Question: I am more accustomed to C# than Python. As just something to do in my spare time I decided to make a simple hangman console application in Python. Player 1 inputs a word, player 2 then has 5 attempts to guess it. Say the word is "hello" once they make a guess, lets say "d" it would print _ _ _ _ _ . If their guess was "e" it would print _ e _ _ _ .
For some reason no matter whether I guess a correct or incorrect letter it just displays one _

'''
word = input("Player 1, please enter a word: ")
lives = 5
print("Player 2, you have {} lives left.".format(lives))
print("The Word: ", "_ " * len(word))
wordSuccessfullyGuessed = False
while lives > 0 or wordGuessed:
guess = input("Player 2, guess a letter: ")
wordFormatted = ""
for char in word:
if char in guess:
wordFormatted = char + " "
else:
wordFormatted = "_ "
print(wordFormatted)
'''
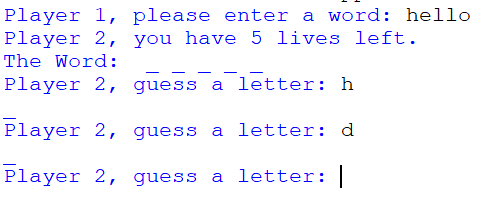
Answer: '''
word = input("Player 1, please enter a word: ").lstrip().rstrip().lower()
wordBlank = ['_ ' for char in word]
lives = 5
wordLen = len(word)
wordSuccessfullyGuessed = False
wordFormatted = ""
wordGuessed = False
while lives > 0 or wordGuessed:
guess = ''
validGuess = False
print("Player 2, you have {} lives left.".format(lives))
while len(guess) != 1 or guess.isalpha() == False:
guess = input('Enter one letter to guess: ').lower()
characterIteration = 0
for char in word:
if guess == char:
validGuess = True
wordBlank[characterIteration] = guess+' '
characterIteration += 1
if validGuess == False:
lives -= 1
print("The Word: ", ''.join(wordBlank))
if '_ ' not in wordBlank:
wordGuessed = True
if wordGuessed == True:
print('You won! The word was indeed', word)
if wordGuessed == False:
print("You didn't win this time, the word was",word)
'''
Output:
'''
Player 1, please enter a word: trees
The Word: _ _ _ _ _
Player 2, you have 5 lives left.
Enter one letter to guess: a
The Word: _ _ _ _ _
Player 2, you have 4 lives left.
Enter one letter to guess: e
The Word: _ _ e e _
Player 2, you have 4 lives left.
Enter one letter to guess: t
The Word: t _ e e _
Player 2, you have 4 lives left.
Enter one letter to guess: r
The Word: t r e e _
Player 2, you have 4 lives left.
Enter one letter to guess: s
The Word: t r e e s
You won! The word was indeed trees
'''